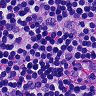
Metastatic tissue present: no